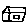
Label: house